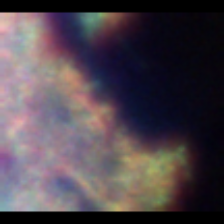
Taxon: Unknown_detritus
Group: Unknown